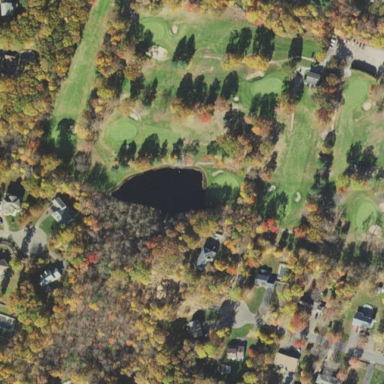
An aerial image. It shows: Golf course.